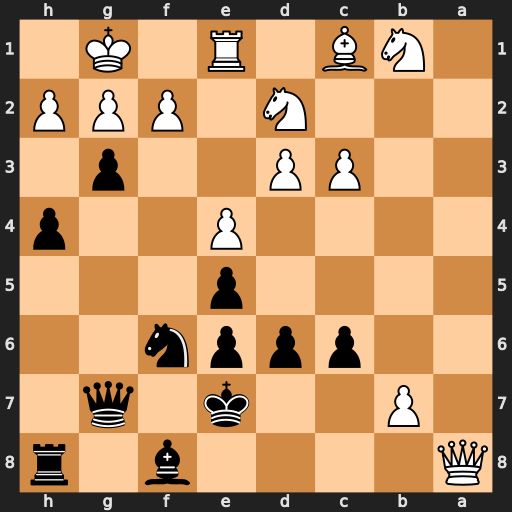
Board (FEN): Q4b1r/1P2k1q1/2pppn2/4p3/4P2p/2PP2p1/3N1PPP/1NB1R1K1
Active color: b
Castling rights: -
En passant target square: -
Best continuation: gxh2+ Kxh2 Rg8 Qd8+ Kf7